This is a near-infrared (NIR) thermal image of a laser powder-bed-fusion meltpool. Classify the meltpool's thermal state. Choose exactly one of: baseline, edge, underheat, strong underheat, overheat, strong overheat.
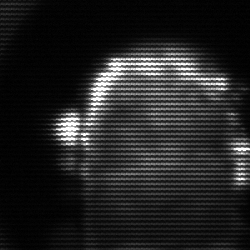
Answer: baseline